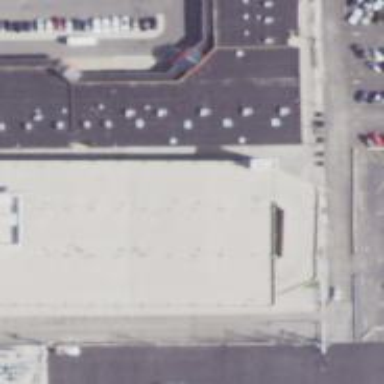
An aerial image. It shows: Multi-storey parking building.